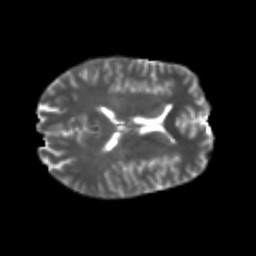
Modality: T2w
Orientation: axial
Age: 22
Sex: male
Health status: healthy
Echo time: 0.074 s